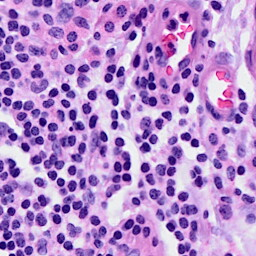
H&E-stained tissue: Breast